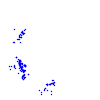
Particle: proton